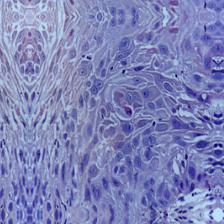
Diagnosis: OSCC